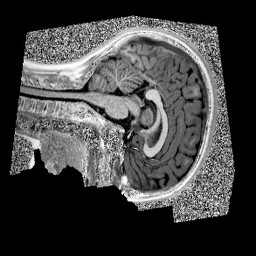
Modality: UNIT1
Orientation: sagittal
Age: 12
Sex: female
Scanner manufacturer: siemens
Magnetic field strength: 3 T
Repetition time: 4 s
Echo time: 0.00299 s